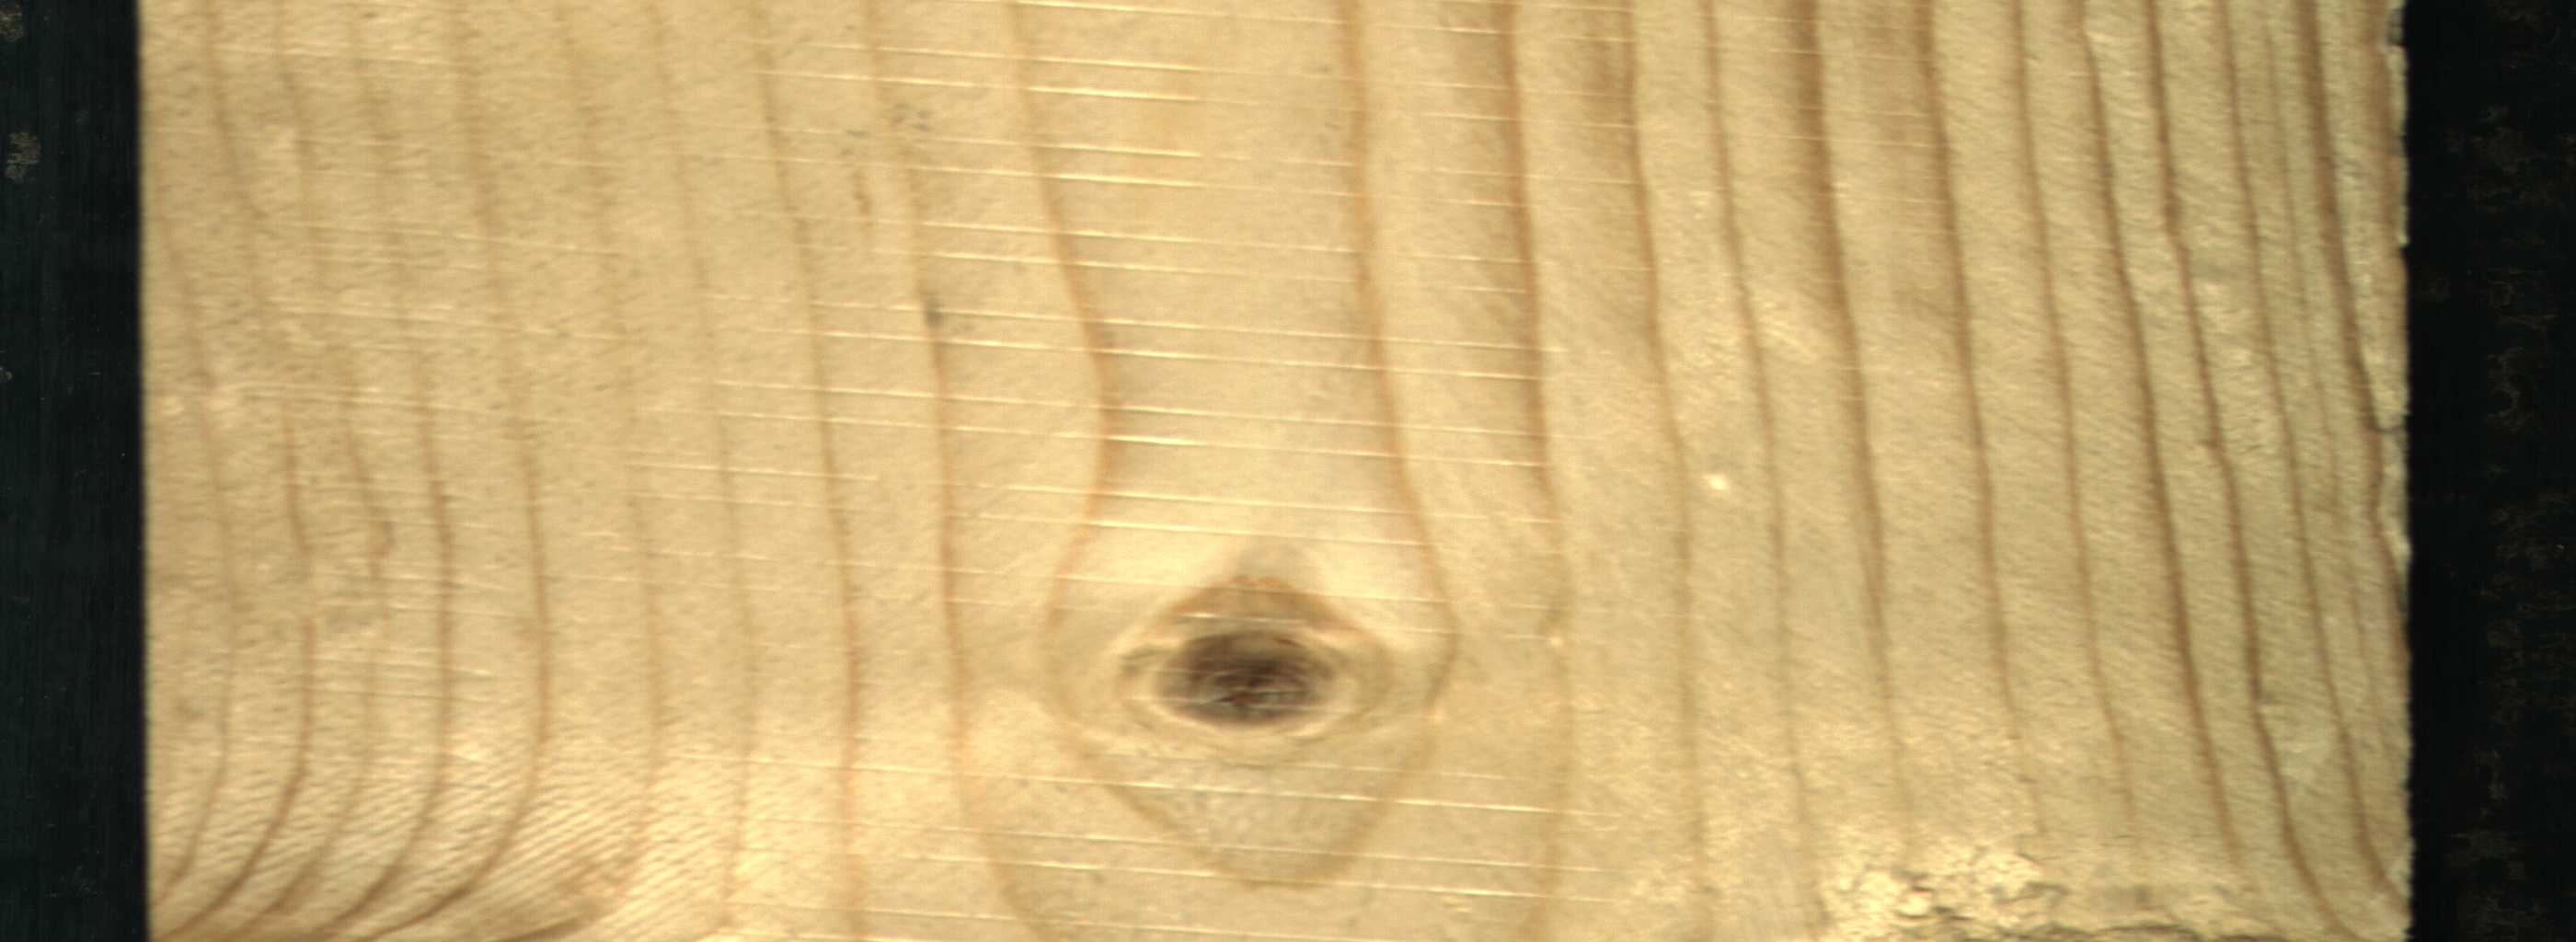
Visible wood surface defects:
Live_Knot